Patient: sex M, age 77
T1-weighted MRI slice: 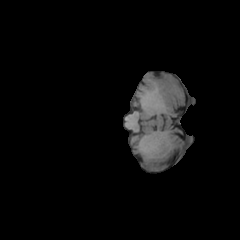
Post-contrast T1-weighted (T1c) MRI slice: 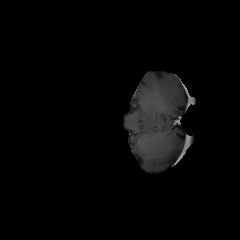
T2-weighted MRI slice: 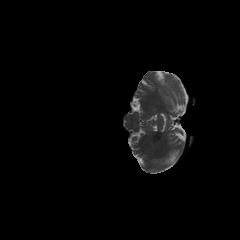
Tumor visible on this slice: no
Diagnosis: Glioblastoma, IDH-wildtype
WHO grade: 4